Interaction volume radius: 10 \u00c5
Interaction volume height: 20 \u00c5
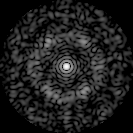
Disorder parameter: 0.7443